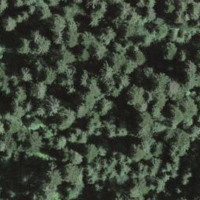
EUNIS habitat code: 43
Species observed at this site:
Motacilla cinerea